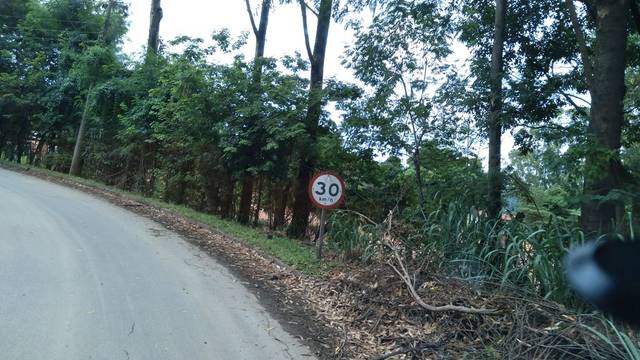
Region: Brazil
Coordinates: -19.877, -43.858